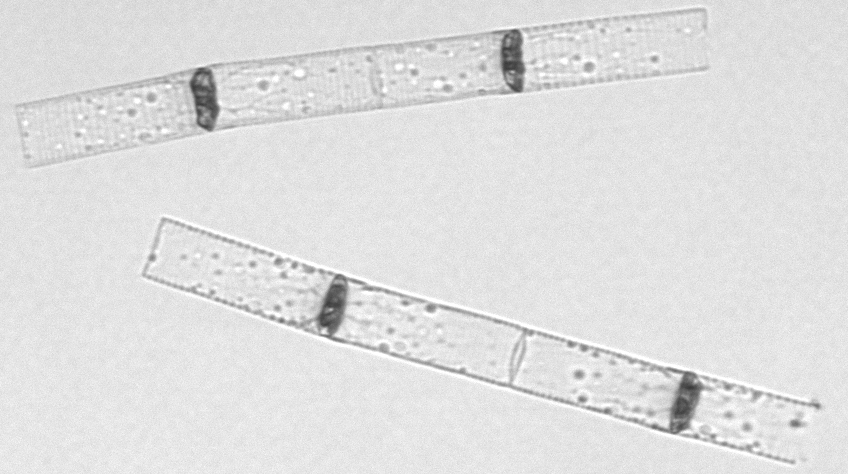
Label: Dactyliosolen_blavyanus